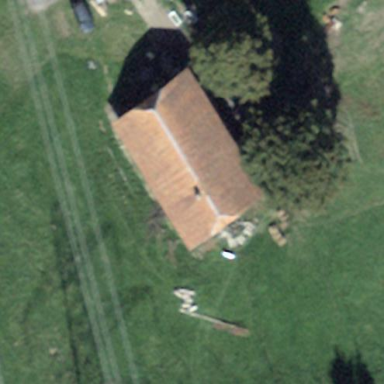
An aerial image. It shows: Cabin is depicted in the image.